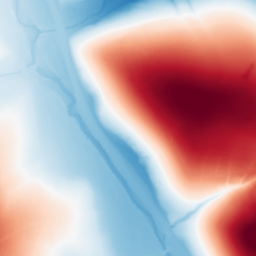
Category: trend_removal
Decomposition family: polynomial_high
Decomposition parameters: degree: 4
Upsampling method: sinc_blackman
Upsampling parameters: scale: 2
kernel_size: 16
Upsampling scale: 2